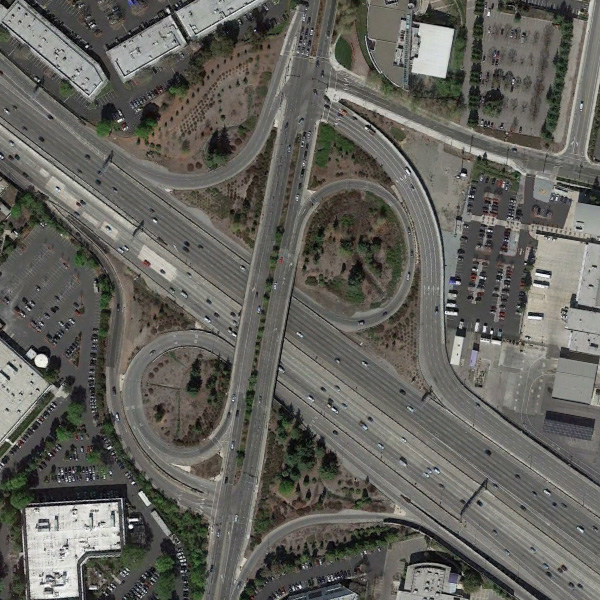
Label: Viaduct